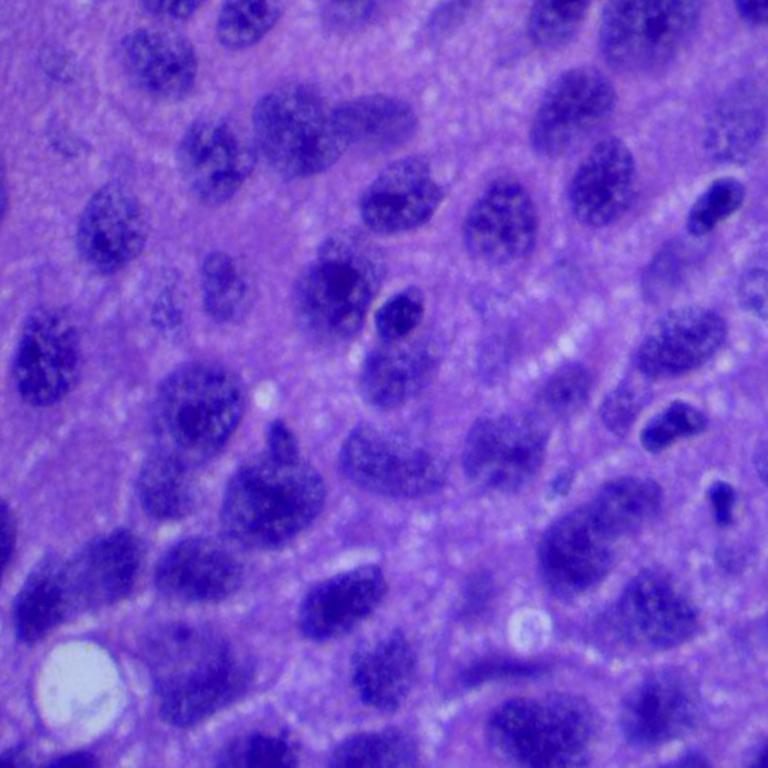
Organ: lung
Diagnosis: squamous carcinomas